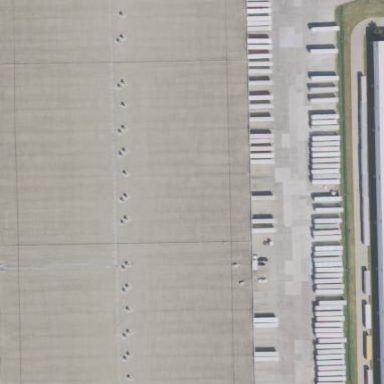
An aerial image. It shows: Warehouse.